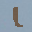
Label: 1